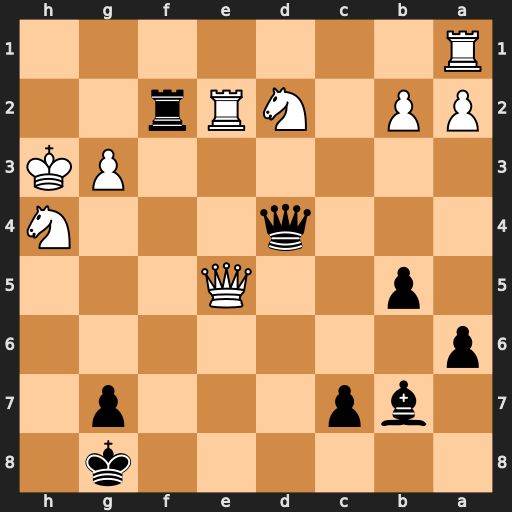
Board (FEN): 6k1/1bp3p1/p7/1p2Q3/3q3N/6PK/PP1NRr2/R7
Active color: b
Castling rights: -
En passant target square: -
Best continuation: Bc8+ Nf5 Bxf5+ Qxf5 Rxf5